RGB frame:
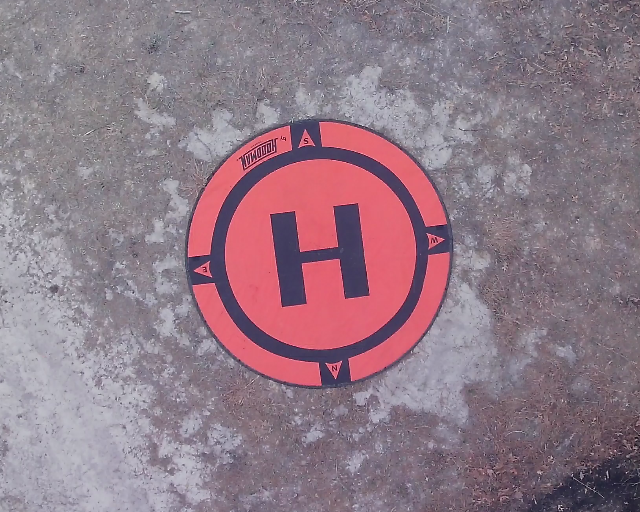
Thermal frame:
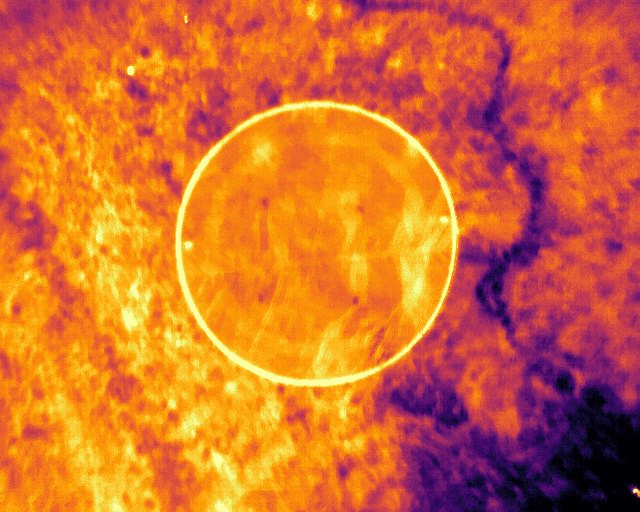
Captured: 2026-02-26 03:04:58
Pixels at or above 80 °C: 1 (fraction of frame: 3.0517578125e-06)